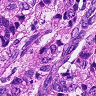
Metastatic tissue present: yes